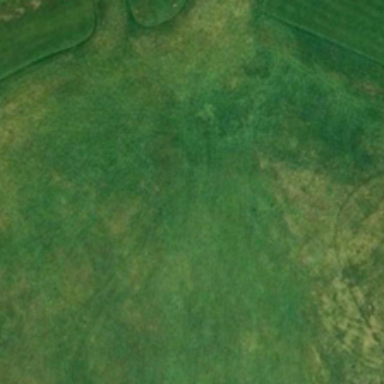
It is a piece of green meadow .